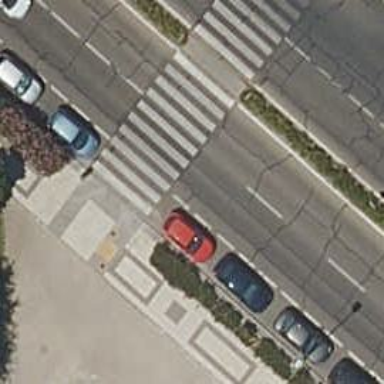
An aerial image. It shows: Residential road with parallel parking lanes on the right side.